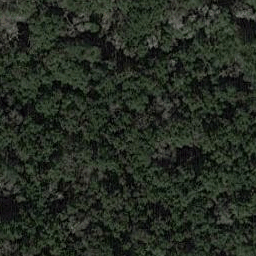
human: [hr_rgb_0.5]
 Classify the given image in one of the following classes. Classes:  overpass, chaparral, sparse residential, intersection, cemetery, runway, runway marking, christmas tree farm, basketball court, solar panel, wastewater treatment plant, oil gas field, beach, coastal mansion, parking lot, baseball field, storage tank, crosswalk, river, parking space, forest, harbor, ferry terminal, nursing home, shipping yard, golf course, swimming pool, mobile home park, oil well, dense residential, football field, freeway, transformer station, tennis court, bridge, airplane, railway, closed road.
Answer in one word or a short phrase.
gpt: forest